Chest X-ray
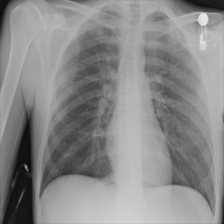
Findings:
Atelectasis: negative
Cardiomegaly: negative
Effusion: negative
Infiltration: negative
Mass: negative
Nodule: negative
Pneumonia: negative
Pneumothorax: negative
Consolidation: negative
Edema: negative
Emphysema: negative
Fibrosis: negative
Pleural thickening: negative
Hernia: negative